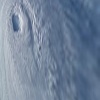
Label: cloud